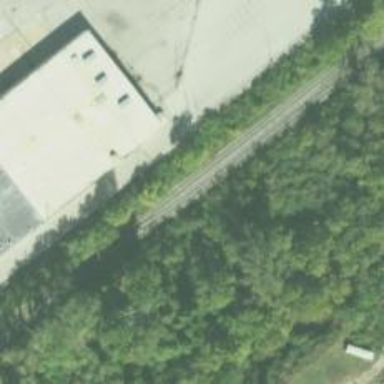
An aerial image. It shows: Disused railway siding.